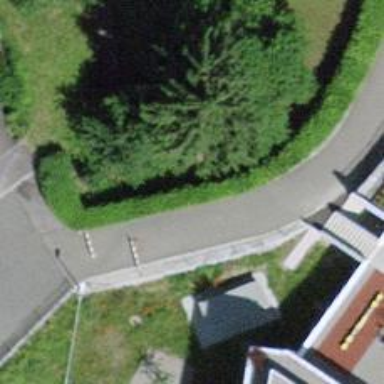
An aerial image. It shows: Hedge acting as barrier.